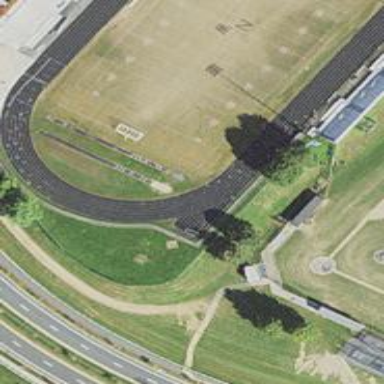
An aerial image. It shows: Athletics track located in leisure land area.